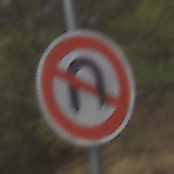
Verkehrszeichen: VerbotWenden
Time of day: MorningAfternoon
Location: Outdoor (Nature)
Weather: PartlyCloudy
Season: NotSpecified
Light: Natural